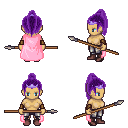
a pixel art fantasy rpg character, female body template, human, tanned skin, pink cape, metal pants, purple long topknot hairstyle, purple tiara, leather bracers, maroon shoes, spear, four views (front, back, left, right), 2x2 character sprite sheet, small pixel art, hard edges, no anti-aliasing